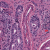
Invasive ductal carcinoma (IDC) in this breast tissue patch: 0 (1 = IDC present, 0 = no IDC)